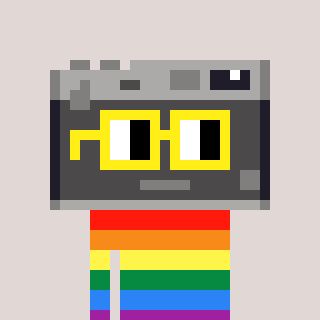
a pixel art character with square yellow glasses, a camera-shaped head and a orange-colored body on a warm background